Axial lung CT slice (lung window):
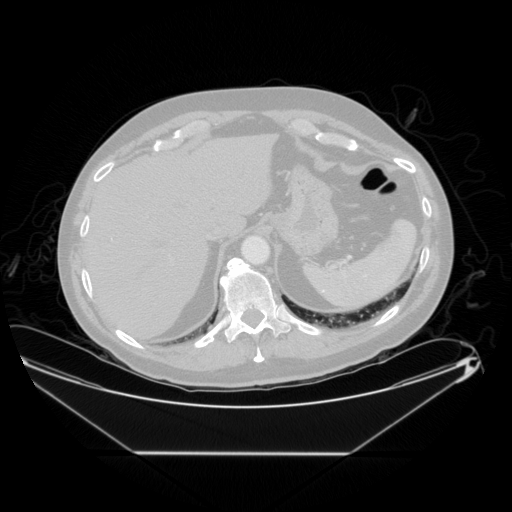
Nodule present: no